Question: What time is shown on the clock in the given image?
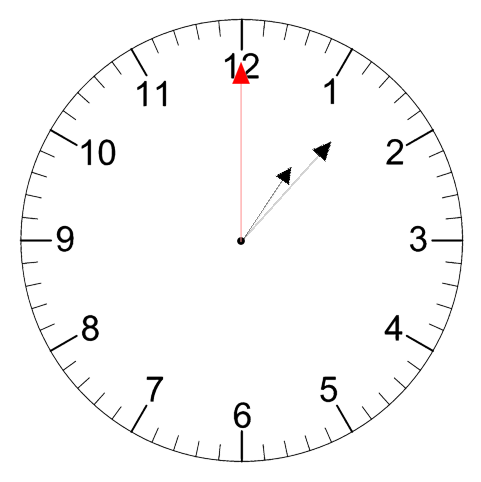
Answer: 01:07:00